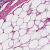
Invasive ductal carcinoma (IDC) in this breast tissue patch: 1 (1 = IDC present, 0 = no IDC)